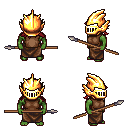
a pixel art fantasy rpg character, male body template, orc, green skin, brown sleeveless shirt, robe skirt, brunette loose hair, gold helm, spear, four views (front, back, left, right), 2x2 character sprite sheet, small pixel art, hard edges, no anti-aliasing